Question: I have a datagridview in my VB app.
I cannot resize the columns. I populate the datagridview with a datatable. The property of my datagridview (AllowUserToReziseColumn) is set to true.

I CAN Resize in the red circle with the green check beside it. But it seems like the rest of it is the Data table. Any insight?
Populate DataGrid Code
'''
Using conn As SqlConnection = New SqlConnection(ConnectionString)
conn.Open()
Using comm As SqlCommand = New SqlCommand(sqlquery, conn)
Dim rs As SqlDataReader = comm.ExecuteReader
Dim dt As DataTable = New DataTable
dt.Load(rs)
datgDXLog.DataSource = dt
End Using 'comm
conn.Close()
End Using 'conn
'''
I even reiterate allowusertoresizerows in the prepaint
'''
datgDXLog.AllowUserToResizeColumns = True
If datgDXLog.Rows.Count >= 3 Then
If datgDXLog.Rows(e.RowIndex).Cells(3).Value >= 3 Then
datgDXLog.Rows(e.RowIndex).DefaultCellStyle.ForeColor = Color.Red
End If
End If
'''
I believe my problem is the fact that it is a data table. It makes me think that the datagridview properties do not control this, however I can reorder the column headers when I change the property (AllowUsertoOrderColumns) to True.
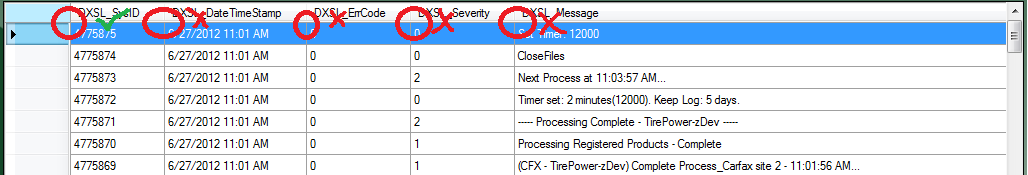
Answer: Take a look at your DGV columns' <URL> values.
Make sure they're set to either 'DataGridViewAutoSizeColumnMode.None' or 'DataGridViewAutoSizeColumnMode.NotSet'.